Interaction volume radius: 5 \u00c5
Interaction volume height: 15 \u00c5
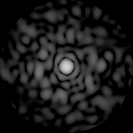
Disorder parameter: 0.8819